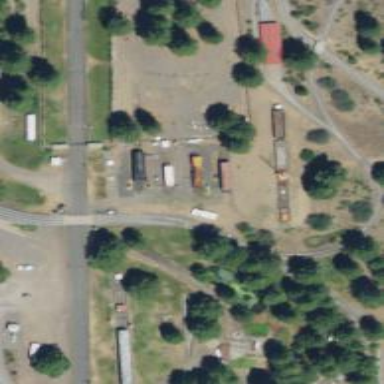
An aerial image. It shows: Miniature railway.